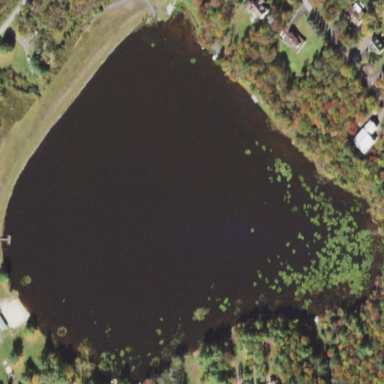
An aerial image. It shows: Serene lake surrounded by nature.